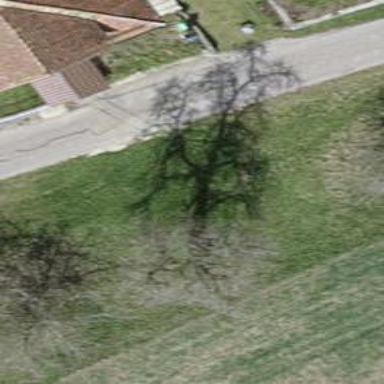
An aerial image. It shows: Urban tree adds touch of nature to the surroundings.